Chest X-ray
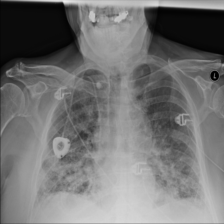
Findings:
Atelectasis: negative
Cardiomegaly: negative
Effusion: negative
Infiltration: negative
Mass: negative
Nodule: negative
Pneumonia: negative
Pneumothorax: negative
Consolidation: negative
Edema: negative
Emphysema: negative
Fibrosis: negative
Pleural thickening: negative
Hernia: negative